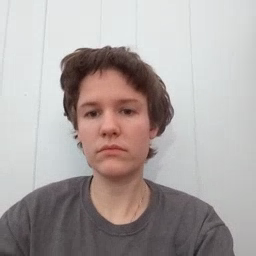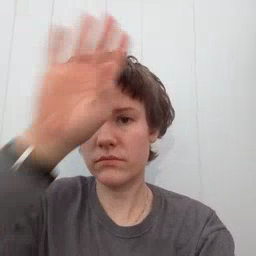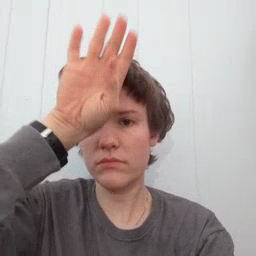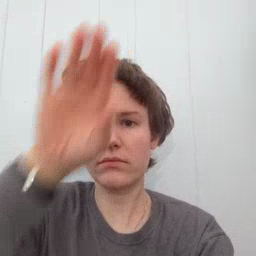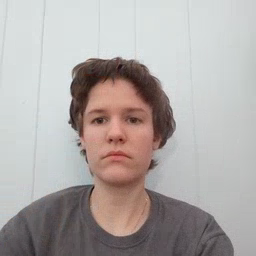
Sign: fireman